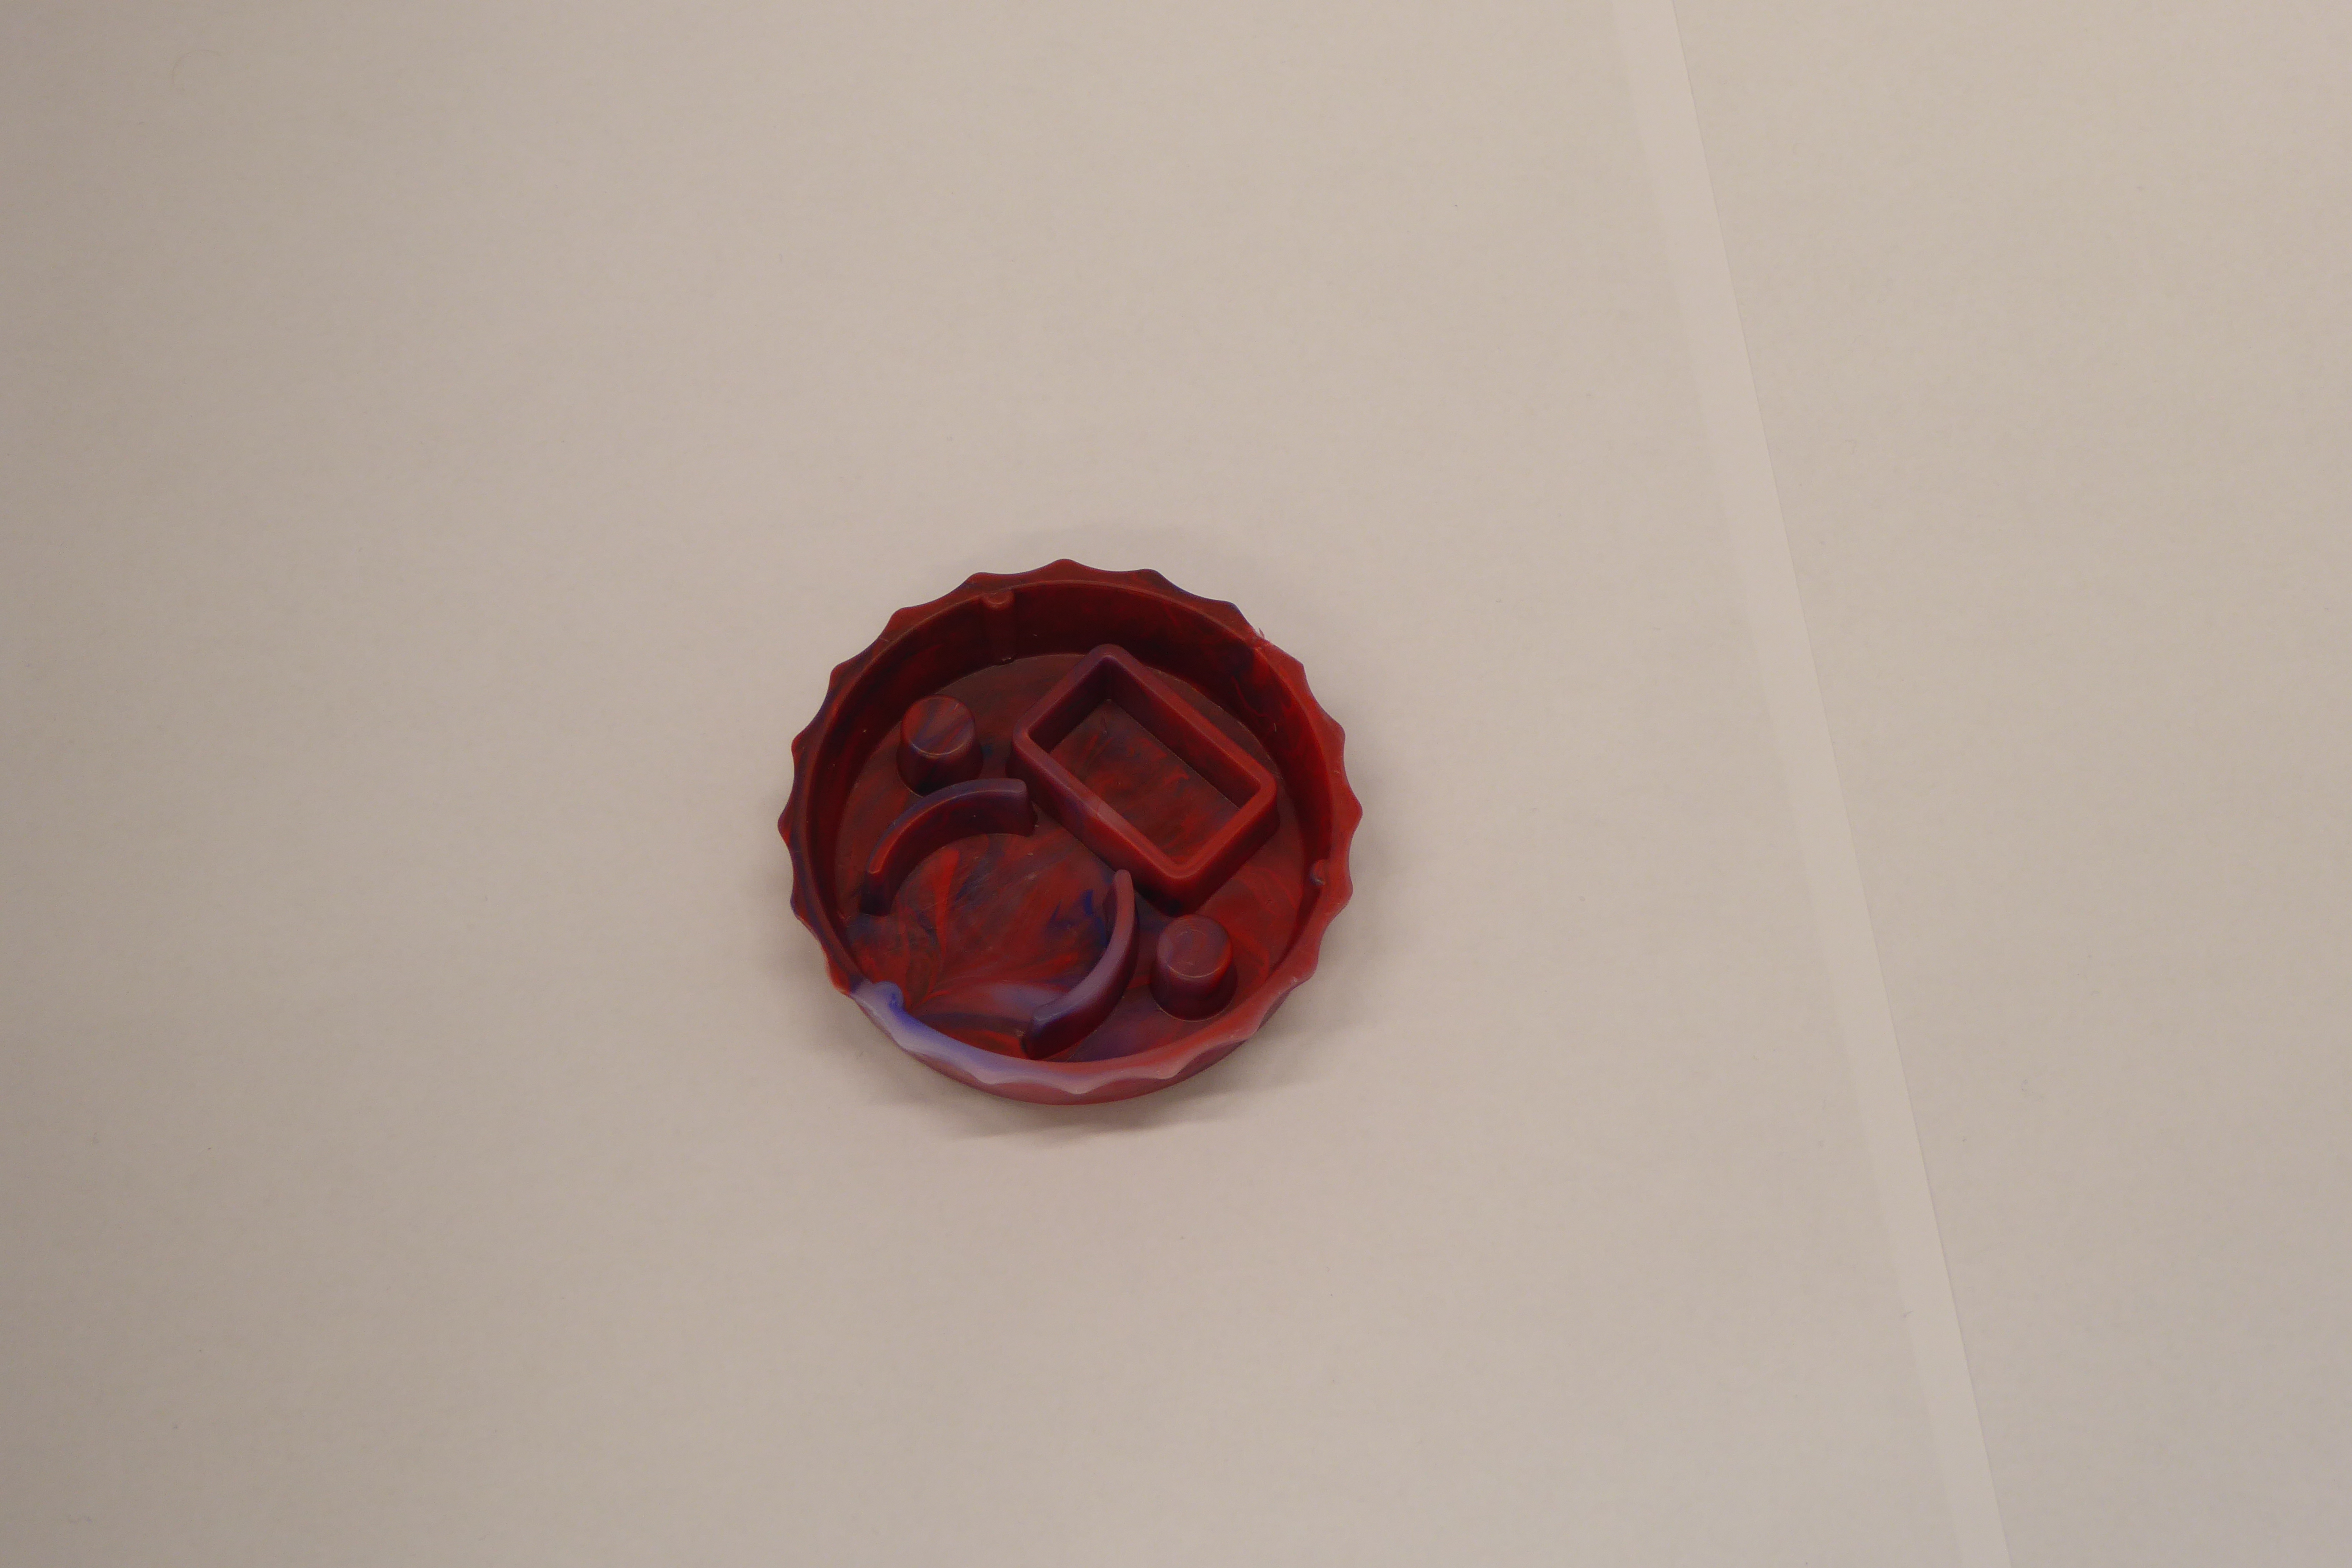
Label: Bottle Opener - Cover